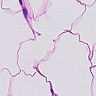
Metastatic tissue present: no